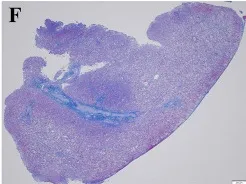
Light microscopic images of the liver biopsy specimen obtained at 1.5 months of age. (F,G) Azan staining demonstrated mild pericellular fibrosis. (F) The scale bar represents 200 mum.
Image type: pathology (h&e)